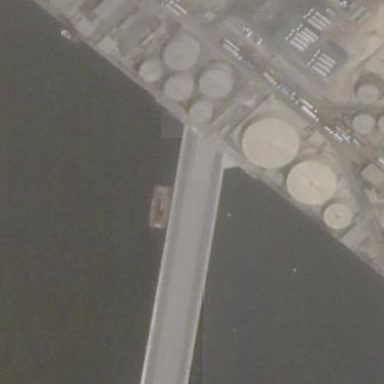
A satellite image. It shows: Industrial area designated as port specializing in liquid bulk cargo.